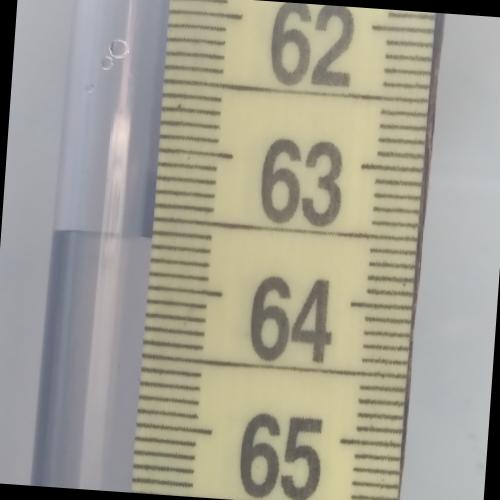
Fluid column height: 63.6 cm